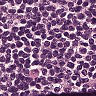
Metastatic tissue present: no